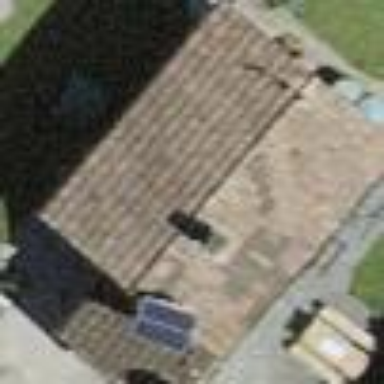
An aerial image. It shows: Bungalow.